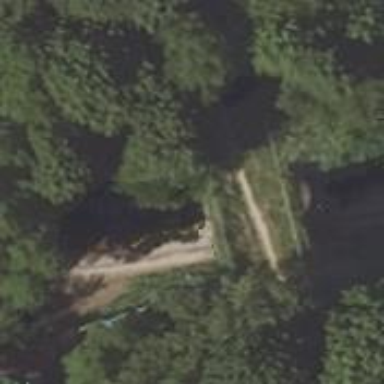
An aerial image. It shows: Path that crosses abandoned railway on bridge.